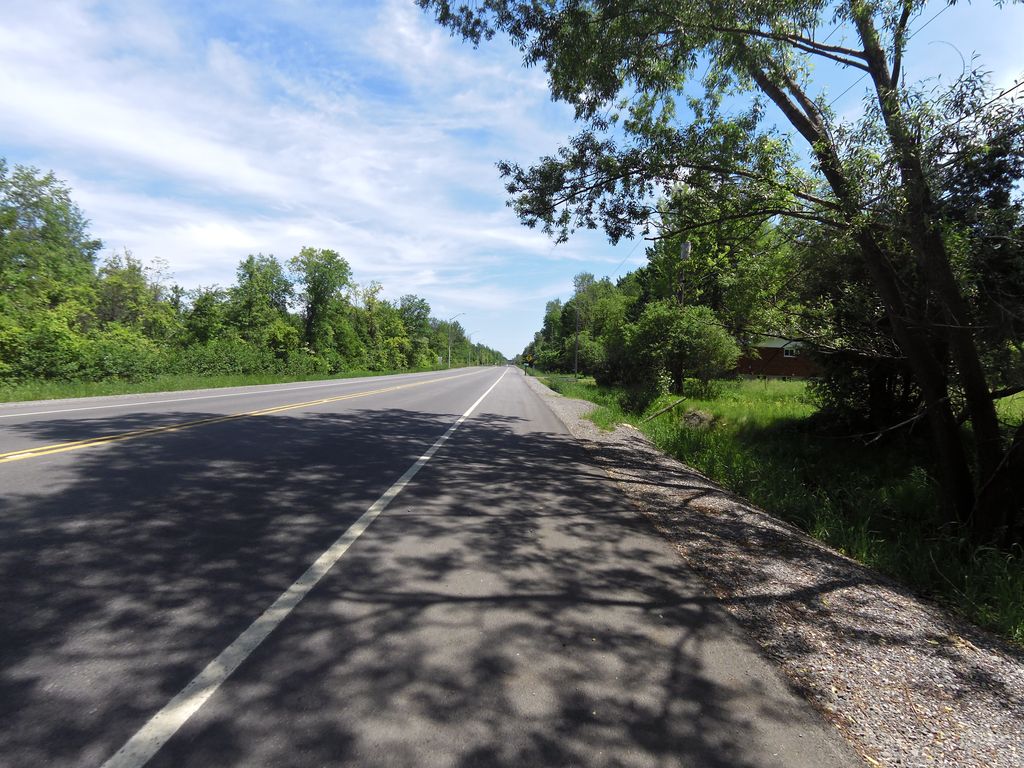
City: ottawa-gatineau